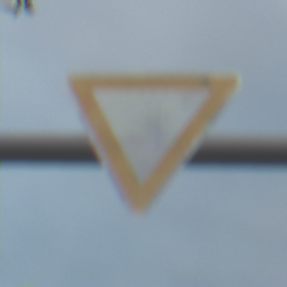
Verkehrszeichen: VorfahrtGewaehren
Umgebung: Outdoor, RoadRail
Tageszeit: SunriseSunset
Wetter: PartlyCloudy
Licht: Natural
Jahreszeit: NotSpecified
Kontrast: LowContrast